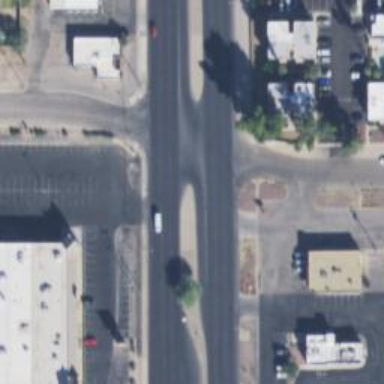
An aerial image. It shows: Road with stop sign.